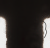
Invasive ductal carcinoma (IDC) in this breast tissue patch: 0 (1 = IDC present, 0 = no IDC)